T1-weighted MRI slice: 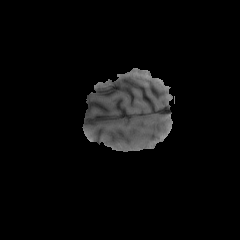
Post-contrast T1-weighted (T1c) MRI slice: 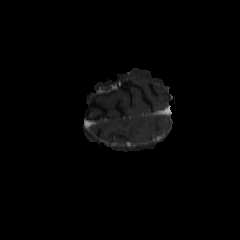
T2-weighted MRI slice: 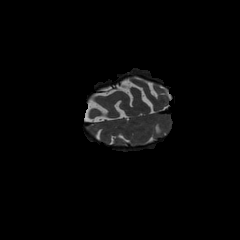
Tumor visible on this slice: yes